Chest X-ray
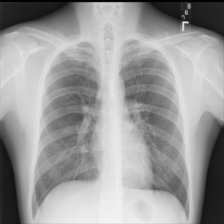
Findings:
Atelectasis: negative
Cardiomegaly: negative
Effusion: negative
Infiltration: negative
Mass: negative
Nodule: negative
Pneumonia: negative
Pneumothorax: negative
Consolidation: negative
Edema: negative
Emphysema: negative
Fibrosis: negative
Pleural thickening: negative
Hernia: negative